Question: I'm a newbie in video processing, and I'm trying to write a program in Python.
The program is to split a long video into some short videos by timestamp.
For example, I have an input, 'video long_video.avi', which is 15 minutes long.
I want extract to 2 videos, 'short_1_5_video.avi' (1'-5') and 'short_6_10_video.avi' (6'-10').
The input video has container 'AVI' and video format 'JPEG'.
This is information of video (show in mediainfo tool):

I want find a CLI (command line interface) tool which I can invoke from Python.
I tried some tools:
- 'mp4box'(<URL>:But mkvmerge only supports MKV file.- 'ffmgeg':But It seem not support split video by timestamp("seem" because I didn't find It
in specification of ffmpeg).
I thought about convert input video from 'AVI' to 'MP4' or 'MKV' and then splitting it, but the time taken to do the conversion is too long.
Please suggest me a tool can splits 'AVI' file with 'JPEG' format video that can be controlled from the command line.
In addition, I also want to find a GUI tool that can do this.
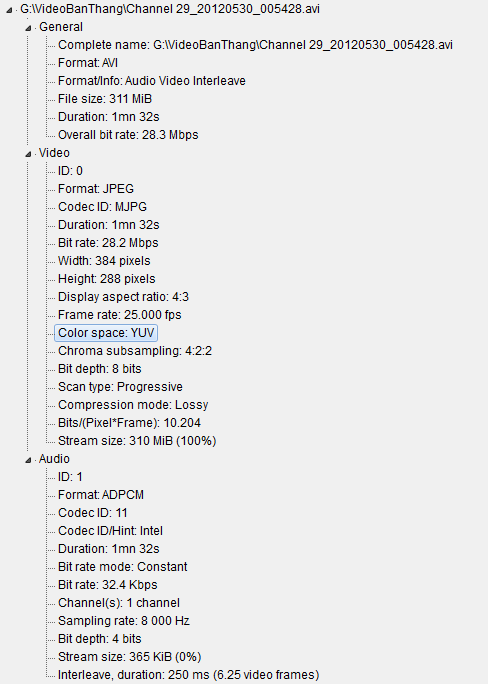
Answer: Assuming that you want to split this file into 3 parts: 'beginning -> 00:00:05 -> 00:00:10 -> end', try this:
'''
mencoder -endpos 00:00:05 -oac copy -ovc copy input.avi -o part1.avi
mencoder -ss 00:00:05 -oac copy -ovc copy input.avi -o tmp.avi
mencoder -endpos 00:00:10 -oac copy -ovc copy tmp.avi -o part2.avi
mencoder -ss 00:00:10 -oac copy -ovc copy tmp.avi -o part3.avi
'''